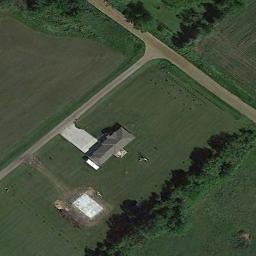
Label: sparse_residential